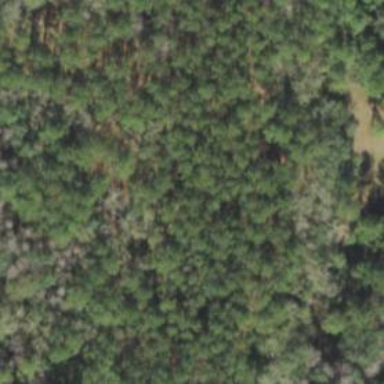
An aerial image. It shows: Forest area predominantly covered with needle-leaved trees.